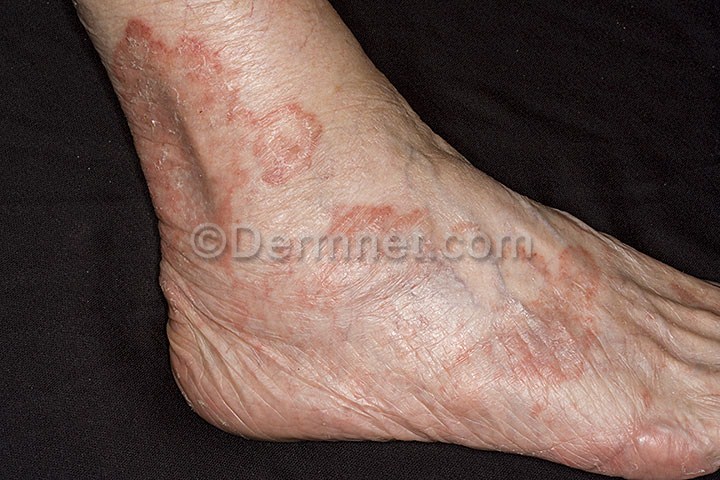
Disease: Tinea Ringworm Candidiasis and other Fungal Infections